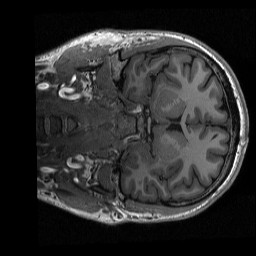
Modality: T1w
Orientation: coronal
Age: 26
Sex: male
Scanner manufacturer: siemens
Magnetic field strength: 3 T
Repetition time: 2.3 s
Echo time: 0.00298 s